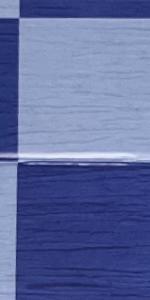
Label: Empty